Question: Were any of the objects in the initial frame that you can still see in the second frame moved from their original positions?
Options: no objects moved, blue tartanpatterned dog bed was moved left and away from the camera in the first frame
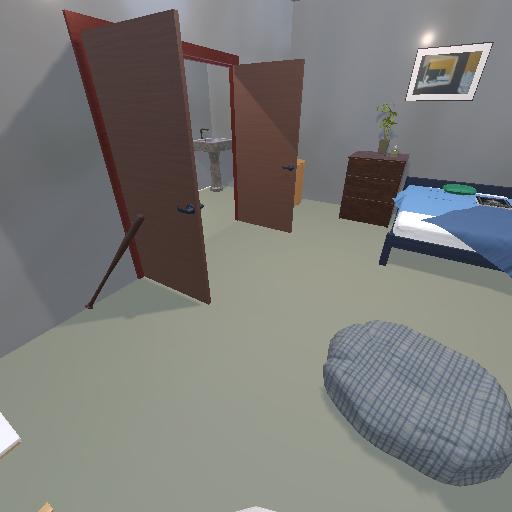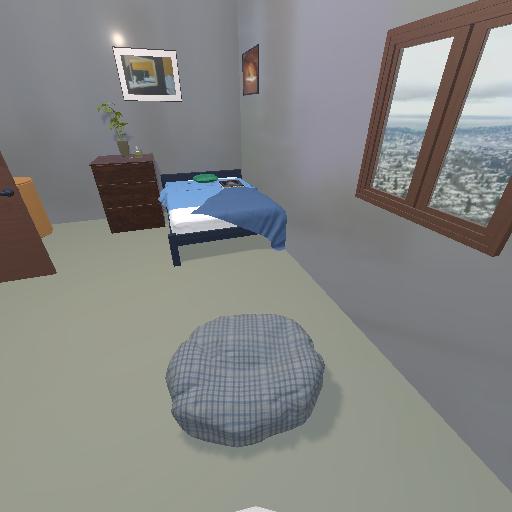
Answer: no objects moved